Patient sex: M
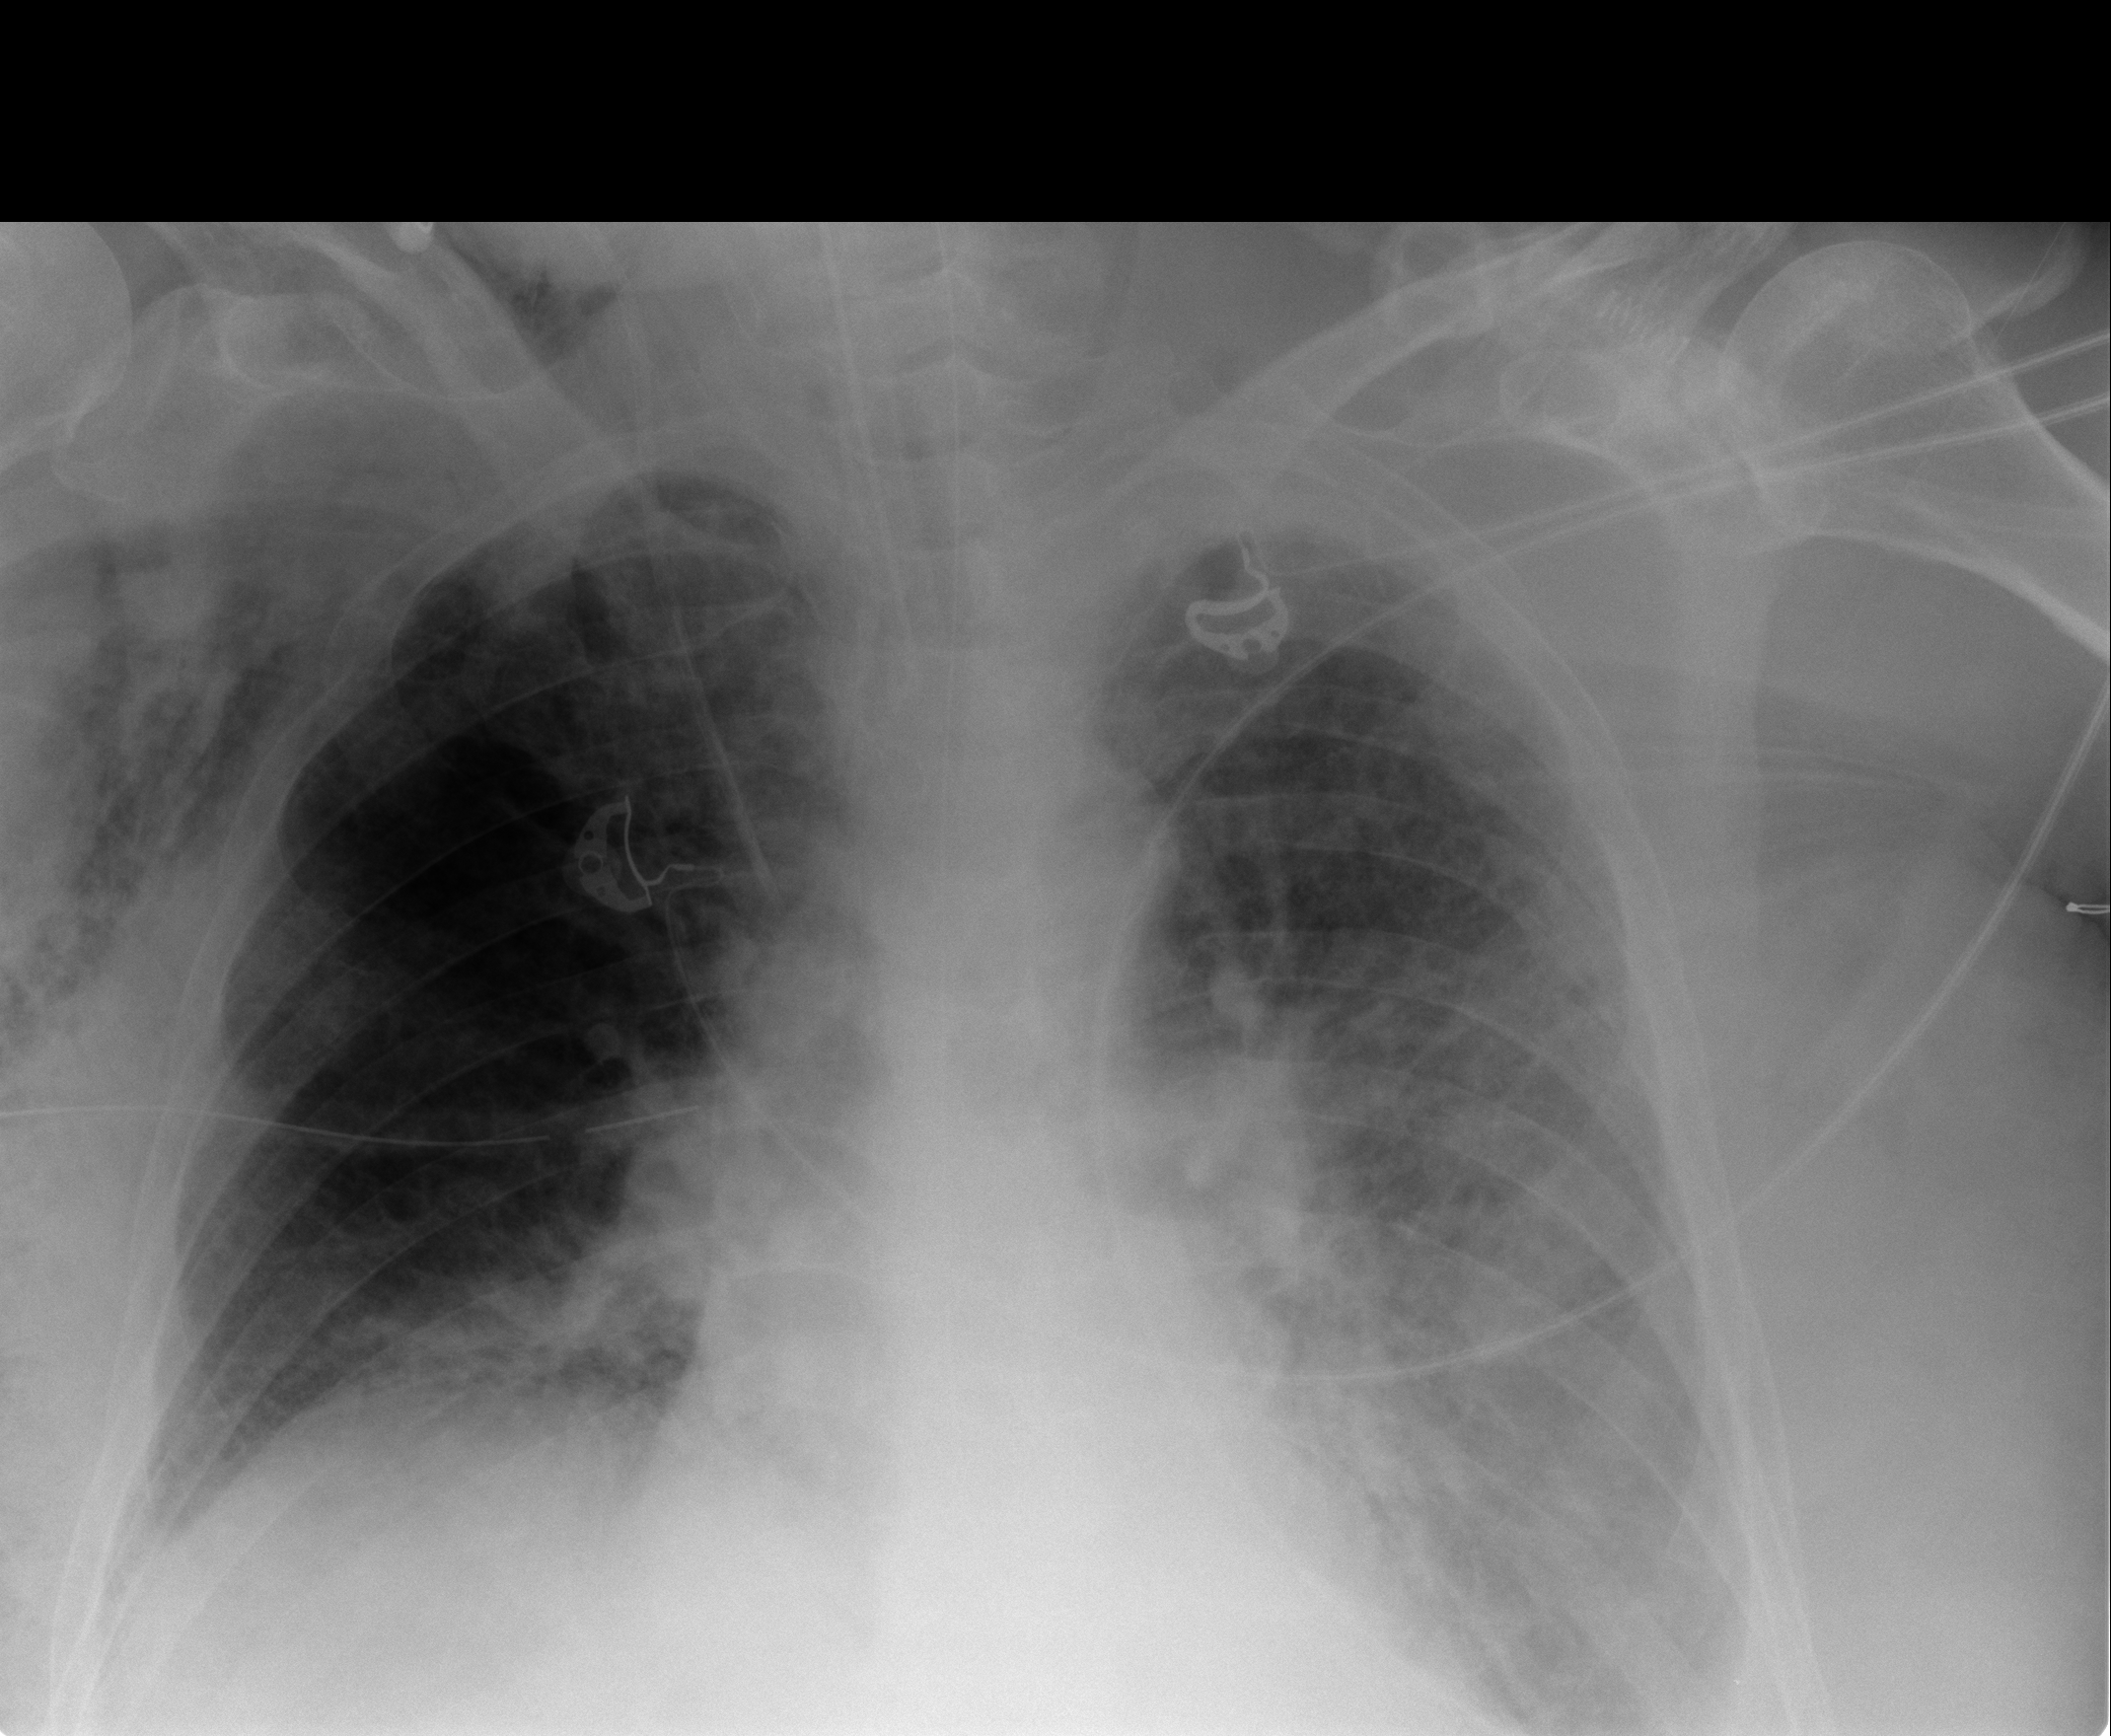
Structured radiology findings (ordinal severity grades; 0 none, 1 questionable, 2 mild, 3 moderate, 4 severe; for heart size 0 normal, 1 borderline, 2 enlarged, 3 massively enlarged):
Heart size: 0
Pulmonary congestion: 2
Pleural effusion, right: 2
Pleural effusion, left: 2
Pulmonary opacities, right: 3
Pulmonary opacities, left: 3
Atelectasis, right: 2
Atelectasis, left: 3